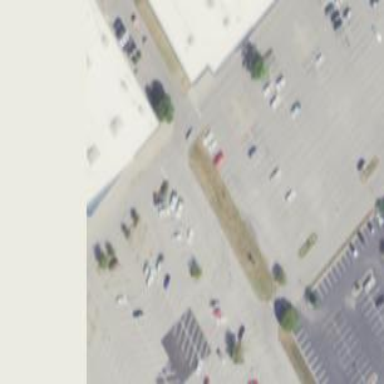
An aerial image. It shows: Retail building.